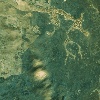
Label: land